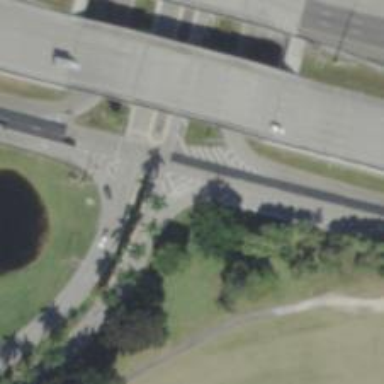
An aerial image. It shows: Asphalt road at the secondary link level.